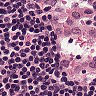
Metastatic tissue present: no